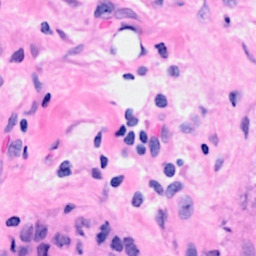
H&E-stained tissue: Breast